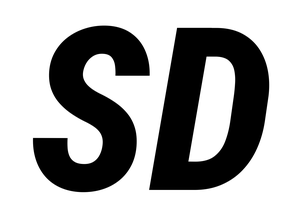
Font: Roboto-Italic_Condensed_ExtraBold_Italic